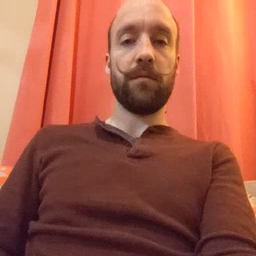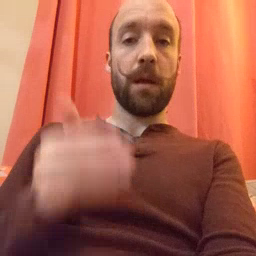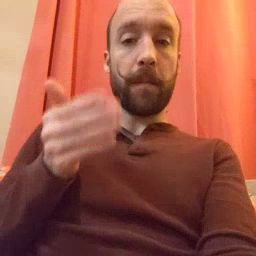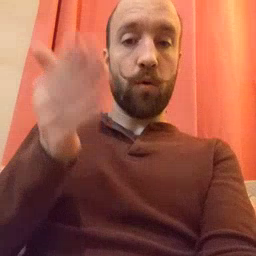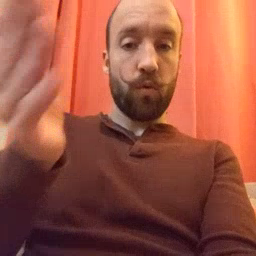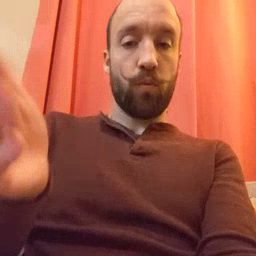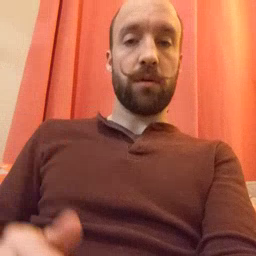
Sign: boat